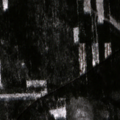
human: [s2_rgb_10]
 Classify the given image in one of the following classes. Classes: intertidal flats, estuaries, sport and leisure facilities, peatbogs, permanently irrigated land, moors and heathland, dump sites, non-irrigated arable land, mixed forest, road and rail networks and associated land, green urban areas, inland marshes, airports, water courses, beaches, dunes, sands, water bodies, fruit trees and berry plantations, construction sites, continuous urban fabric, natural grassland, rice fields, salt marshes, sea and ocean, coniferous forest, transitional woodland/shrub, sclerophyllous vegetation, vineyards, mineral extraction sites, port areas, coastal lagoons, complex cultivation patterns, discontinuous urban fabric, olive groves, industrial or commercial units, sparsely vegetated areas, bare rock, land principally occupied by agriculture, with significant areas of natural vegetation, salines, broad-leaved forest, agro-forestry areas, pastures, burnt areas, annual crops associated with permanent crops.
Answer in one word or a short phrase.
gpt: coniferous forest, mixed forest, transitional woodland/shrub